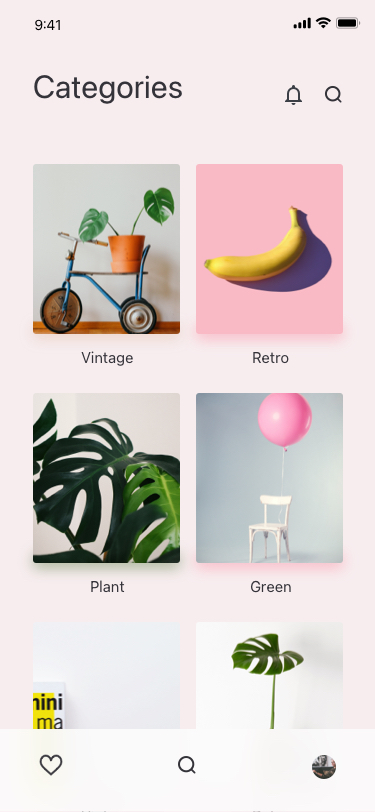
Text in this UI design:
Retro
Vintage
Green
Plant
Retro
Vintage
Categories